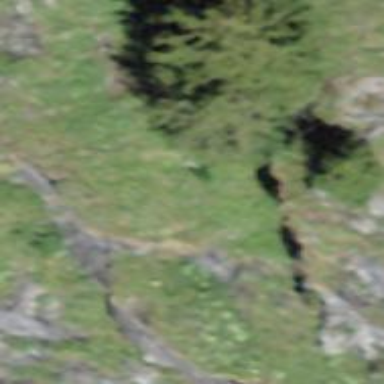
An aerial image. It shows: Needle-leaved tree in natural setting.